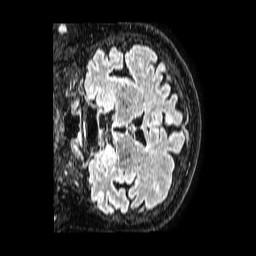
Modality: FLAIR
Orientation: coronal
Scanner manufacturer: philips
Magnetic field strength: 1.5 T
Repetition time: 4.8 s
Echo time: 0.3 s